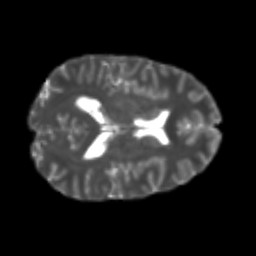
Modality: T2w
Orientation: axial
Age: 25
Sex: male
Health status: healthy
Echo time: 0.074 s